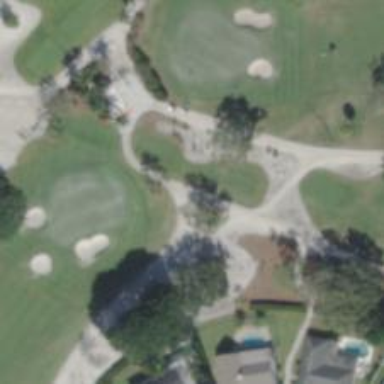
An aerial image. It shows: Pathway for golfing.